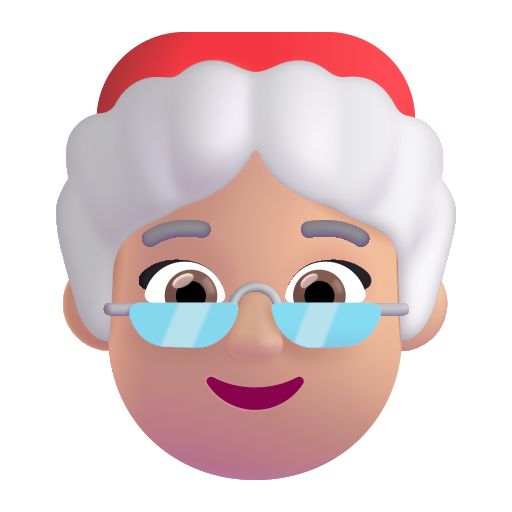
mrs claus color  light